Question: I need to add images on action sheet buttons so I used following code
'''
UIActionSheet *actionSheetObject = [[UIActionSheet alloc] initWithTitle:@"Follow Us" delegate:self cancelButtonTitle:kCancel destructiveButtonTitle:nil otherButtonTitles:@"Twitter",@"Facebook",@"Blog",@"LinkedIn",nil];
[[[actionSheetObject valueForKey:@"_buttons"] objectAtIndex:0] setImage:[UIImage imageFromBundle:@"TwitterIcon"] forState:UIControlStateNormal];
[[[actionSheetObject valueForKey:@"_buttons"] objectAtIndex:1] setImage:[UIImage imageFromBundle:@"FacebookIcon"] forState:UIControlStateNormal];
[[[actionSheetObject valueForKey:@"_buttons"] objectAtIndex:2] setImage:[UIImage imageFromBundle:@"BlogIcon"] forState:UIControlStateNormal];
[[[actionSheetObject valueForKey:@"_buttons"] objectAtIndex:3] setImage:[UIImage imageFromBundle:@"LinkedInIcon"] forState:UIControlStateNormal];
[actionSheetObject showInView:self.view];
'''
OutPut

But My question is it the correct way to achieve this?
Means Apple will accept my app on appstore?
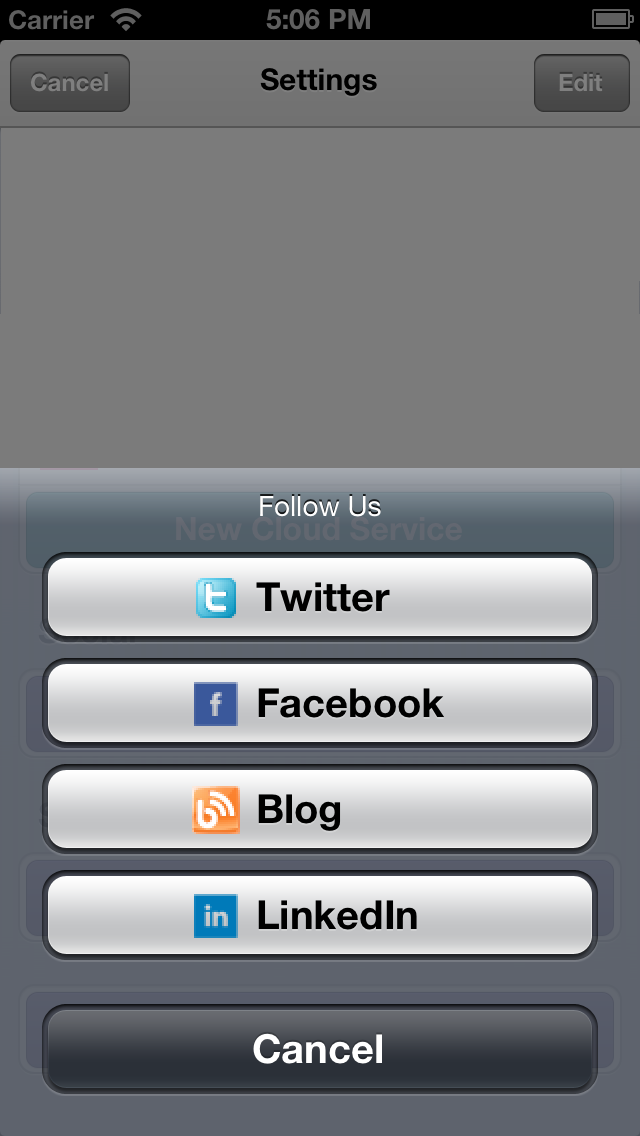
Answer: 99.9% is that Apple will accept this, because compiler will not detect no warnings about this, but there is other problem, Apple can change the name of variables in the UIActionSheet, I mean, this code is risky, but definitely will work and pass the Apple validations.